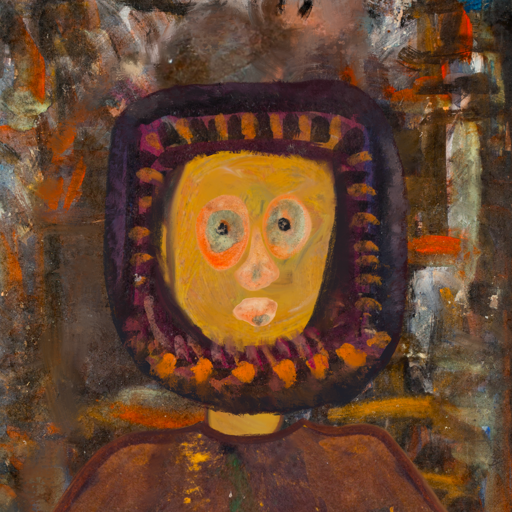
Background: GypsyQueen, Head And Neck Front: After_Raid, Face Front: Childish, Bust: Comrade, Hair Front: Doll, Head Accessory: Blank, Second Necklace: Blank, Necklace: Blank, Baby: Blank